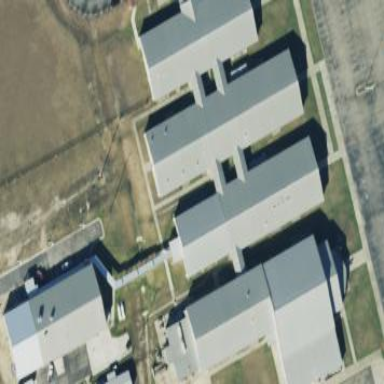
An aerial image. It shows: School building.